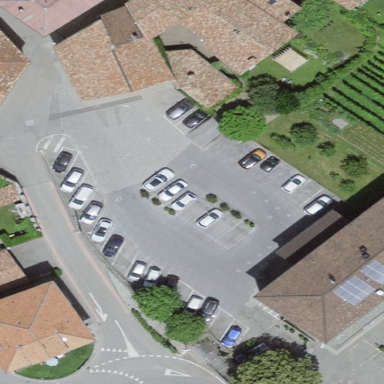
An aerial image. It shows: Square.